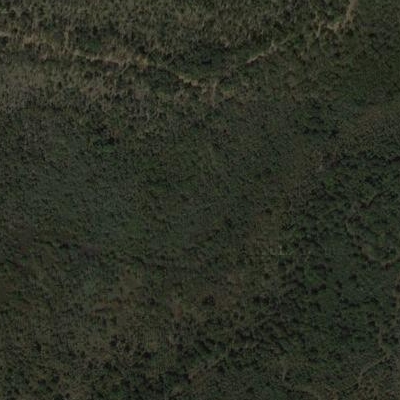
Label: eForest